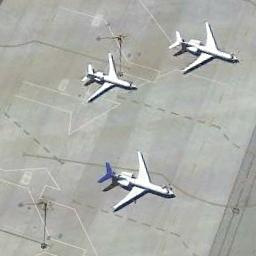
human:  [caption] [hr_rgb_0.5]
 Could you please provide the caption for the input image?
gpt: Here are three white aircraft, One of which has a blue tail .

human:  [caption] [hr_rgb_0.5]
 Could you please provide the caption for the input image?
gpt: There are a blue airplane and two white airplanes on the runway .

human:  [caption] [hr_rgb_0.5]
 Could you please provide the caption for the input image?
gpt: Three planes put a triangular shape on the open area with some white marks .

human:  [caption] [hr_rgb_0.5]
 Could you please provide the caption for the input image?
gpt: There are many planes of different colors and sizes on a clearing .

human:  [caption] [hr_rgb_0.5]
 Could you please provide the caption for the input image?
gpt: Three  planes are in the marked parking lot .